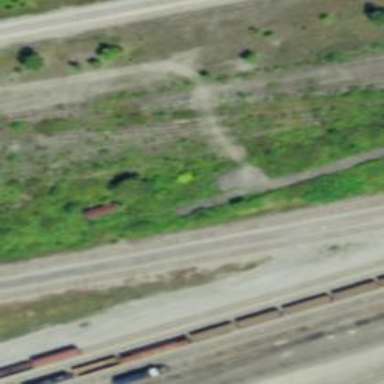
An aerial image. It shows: Disused railway.